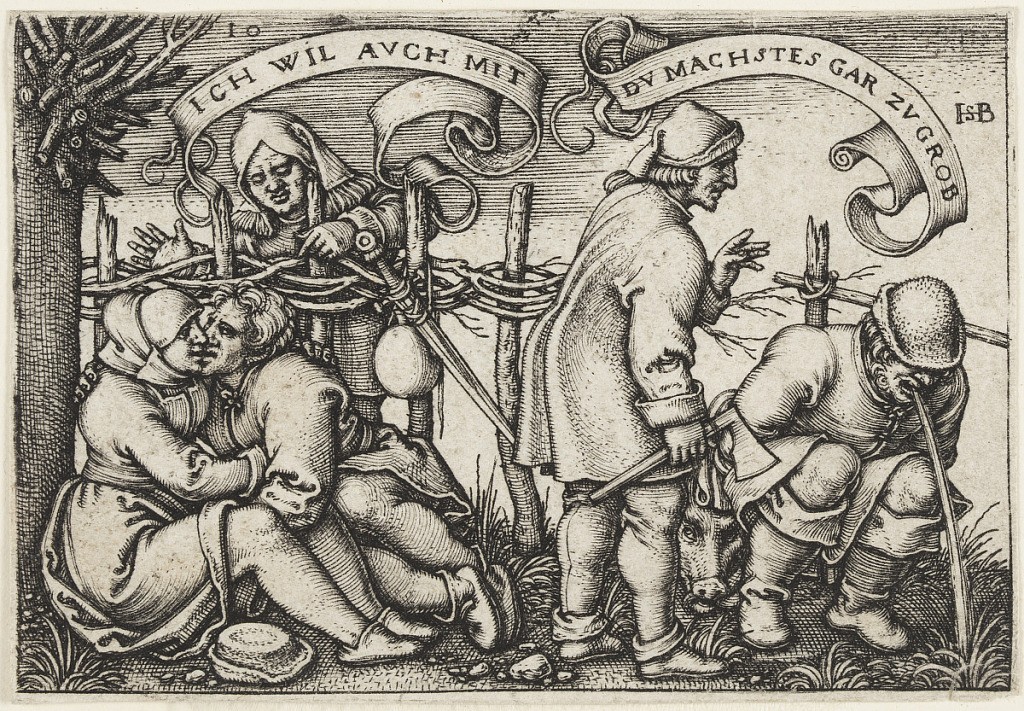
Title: Peasants Behind the Hedge
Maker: Hans Sebald Beham, German, 1500–1550
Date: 1547
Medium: Engraving on off-white laid paper
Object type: Print
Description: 10 in a series of 10 plates